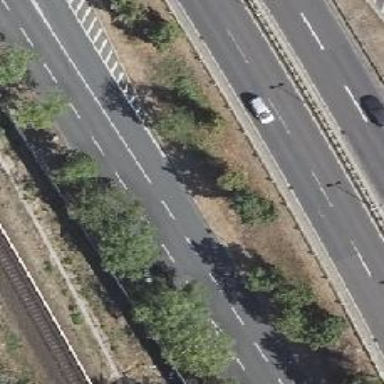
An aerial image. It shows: Secondary road with asphalt surface.